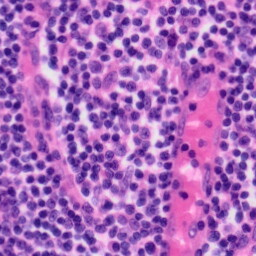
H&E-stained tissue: Tonsil